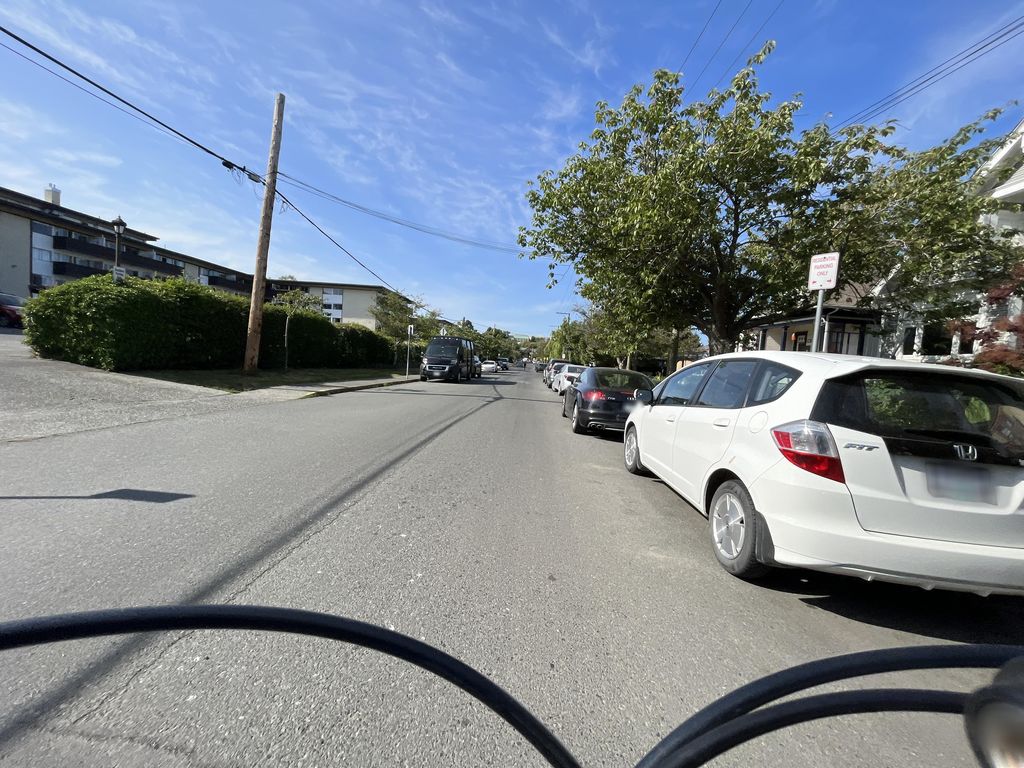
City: victoria